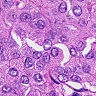
Metastatic tissue present: yes